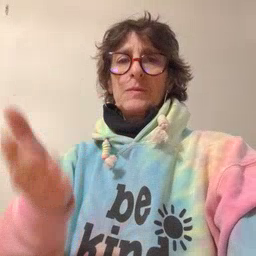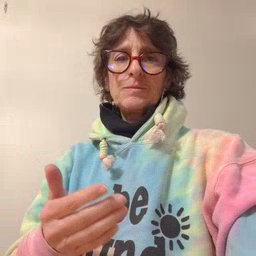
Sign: boat